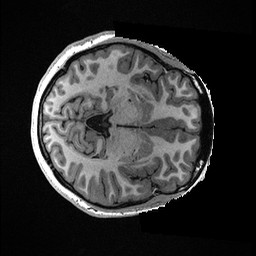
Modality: T1w
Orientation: axial
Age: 21
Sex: female
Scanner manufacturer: ge
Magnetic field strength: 3 T
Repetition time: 0.006952 s
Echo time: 0.00292 s